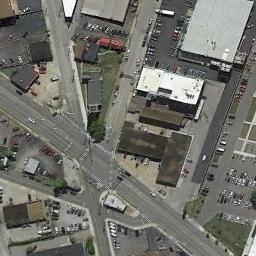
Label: intersection